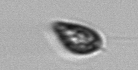
Label: Prorocentrum_triestinum